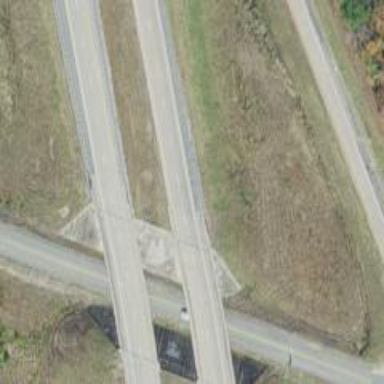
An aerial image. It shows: Beam-structured bridge on motorway.